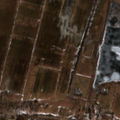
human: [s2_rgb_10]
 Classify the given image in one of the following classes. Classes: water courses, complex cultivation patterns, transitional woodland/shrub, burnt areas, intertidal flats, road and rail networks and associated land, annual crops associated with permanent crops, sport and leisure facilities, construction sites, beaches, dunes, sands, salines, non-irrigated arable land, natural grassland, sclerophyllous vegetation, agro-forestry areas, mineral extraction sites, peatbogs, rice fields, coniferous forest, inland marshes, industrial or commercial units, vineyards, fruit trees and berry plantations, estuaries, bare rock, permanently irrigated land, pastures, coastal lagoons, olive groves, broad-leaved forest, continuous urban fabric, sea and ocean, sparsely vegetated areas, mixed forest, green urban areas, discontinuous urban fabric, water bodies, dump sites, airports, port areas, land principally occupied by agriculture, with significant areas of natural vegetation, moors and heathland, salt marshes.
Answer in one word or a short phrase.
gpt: discontinuous urban fabric, industrial or commercial units, pastures, water bodies